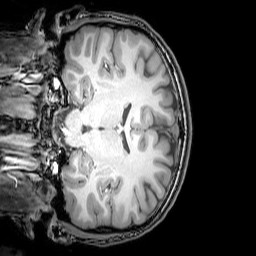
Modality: T1w
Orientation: coronal
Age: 22
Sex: male
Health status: healthy
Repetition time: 0.081 s
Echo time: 0.037 s